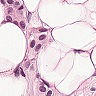
Metastatic tissue present: yes